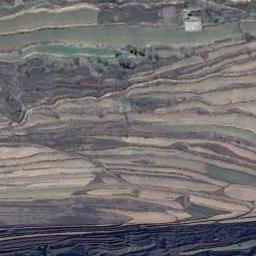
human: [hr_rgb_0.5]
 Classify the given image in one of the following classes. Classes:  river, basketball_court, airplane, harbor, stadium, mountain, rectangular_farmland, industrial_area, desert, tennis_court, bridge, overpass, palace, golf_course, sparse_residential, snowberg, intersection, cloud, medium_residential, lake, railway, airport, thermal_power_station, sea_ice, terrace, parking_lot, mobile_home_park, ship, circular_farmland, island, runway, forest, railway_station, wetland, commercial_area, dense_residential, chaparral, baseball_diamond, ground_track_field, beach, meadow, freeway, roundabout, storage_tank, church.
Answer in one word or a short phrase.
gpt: terrace